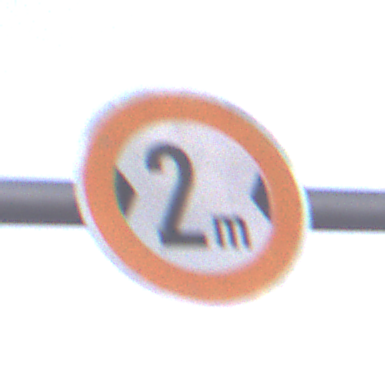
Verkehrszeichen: TatsaechlicheBreite2
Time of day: SunriseSunset
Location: Outdoor (Suburban)
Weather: PartlyCloudy
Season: NotSpecified
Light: Natural